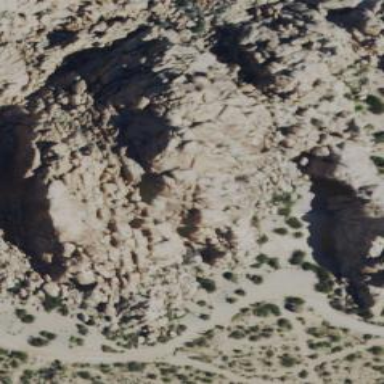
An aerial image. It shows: Natural cliff.